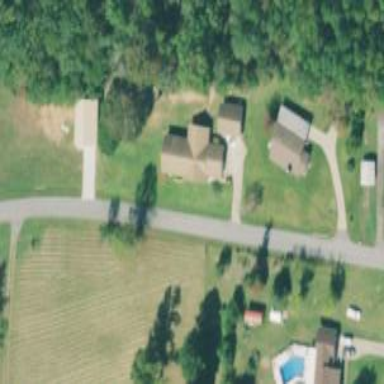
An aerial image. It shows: Driveway leading to service road.